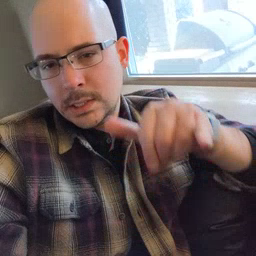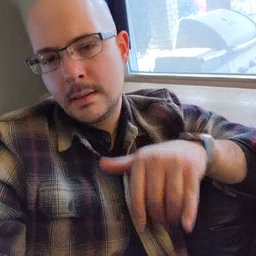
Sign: stay